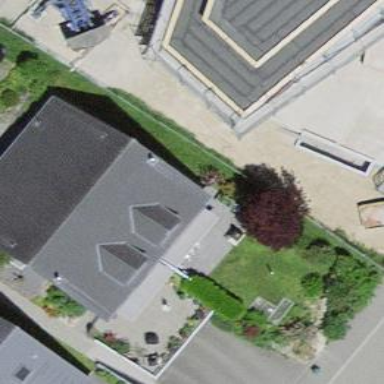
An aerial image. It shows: Terrace-style building with gabled roof.